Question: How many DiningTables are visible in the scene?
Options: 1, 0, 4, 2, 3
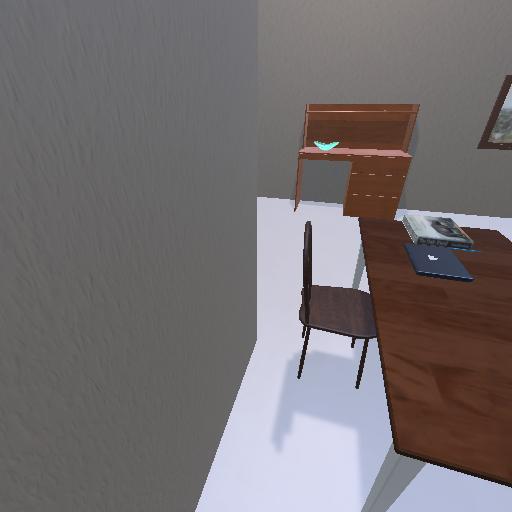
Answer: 1